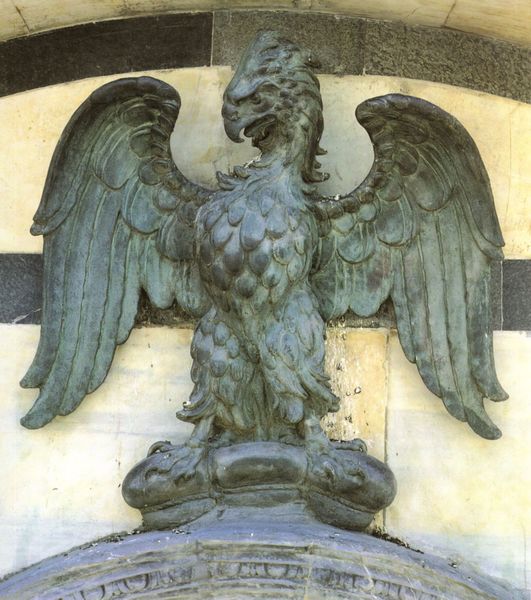
Titel: Baptisterium (Florenz)
Standort: Florenz, Baptisterium (EU - I - Toskana)
Schlagwörter: adler, dunkel, flügel, vogel, weiß, brust, grau, nase, schwarz, tür, blick, haus, tier, alt, wand, augen, böse, federn, gefieder, sockel, stein, steine, türbogen, kirche, figur, adel, krone, rund, skulptur, beine, relief, schrift, schnabel, bogen, fassade, mauer, farbe, kissen, grimmig, streifen, bronze, steinmetz, tor, foto, fotografie, eingang, schild, außen, kreuz, torbogen, hakennase, kupfer, greifen, ausgebreitet, krallen, photo, wappen, greif, greifvogel, backsteine, brüsten, is, alder, symmetisch, beschissen, raubvoge